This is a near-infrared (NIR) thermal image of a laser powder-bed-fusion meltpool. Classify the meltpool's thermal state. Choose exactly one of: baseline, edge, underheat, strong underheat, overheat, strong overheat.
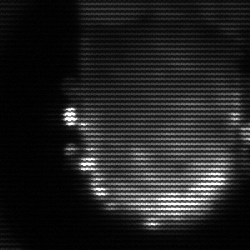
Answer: baseline